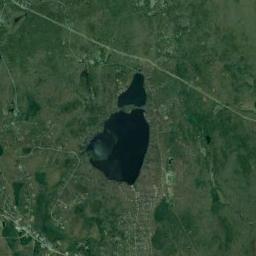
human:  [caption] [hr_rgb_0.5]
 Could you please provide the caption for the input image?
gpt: There is an irregular blue lake on the ground with lush green vegetation .

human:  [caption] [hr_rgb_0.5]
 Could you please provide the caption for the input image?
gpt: Many trees are around the lake .

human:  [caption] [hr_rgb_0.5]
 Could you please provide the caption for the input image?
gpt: The two lakes lie on a flat ground covered with vegetation and the water is dark blue .

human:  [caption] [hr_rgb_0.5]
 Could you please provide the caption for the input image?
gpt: The lake is shaped like a fish .

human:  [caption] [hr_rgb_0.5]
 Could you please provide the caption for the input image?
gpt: There are green land and many buildings around the lakes .